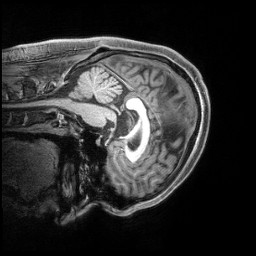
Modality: T1w
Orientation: sagittal
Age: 25
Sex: male
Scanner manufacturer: siemens
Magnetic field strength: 3 T
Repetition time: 2.4 s
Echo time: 0.00219 s